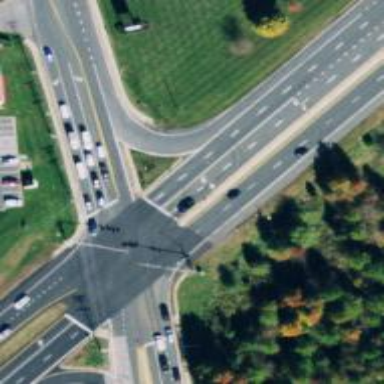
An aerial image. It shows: Trunk link highway.